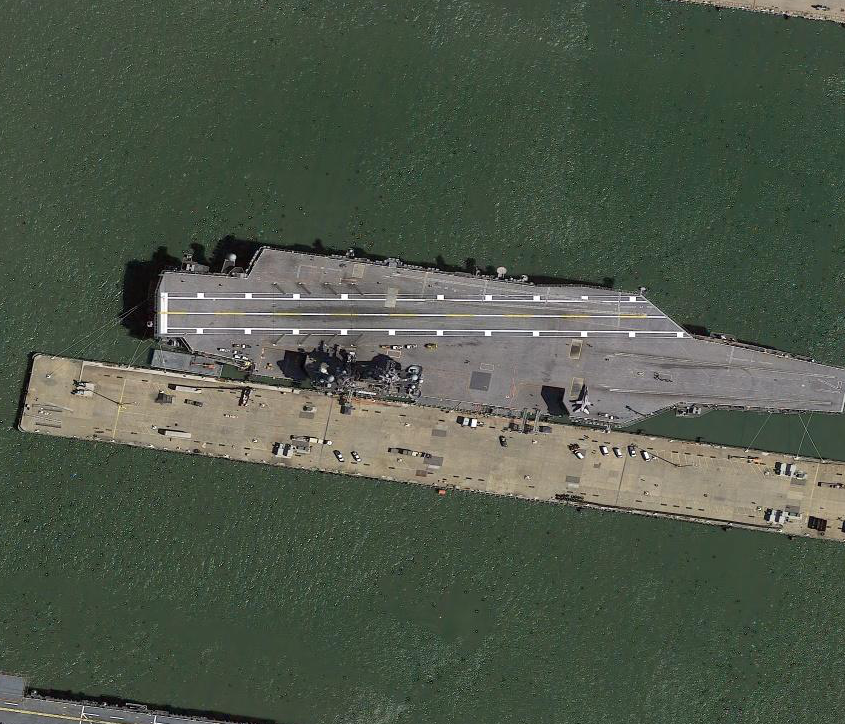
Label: Nimitz-class_aircraft_carrier